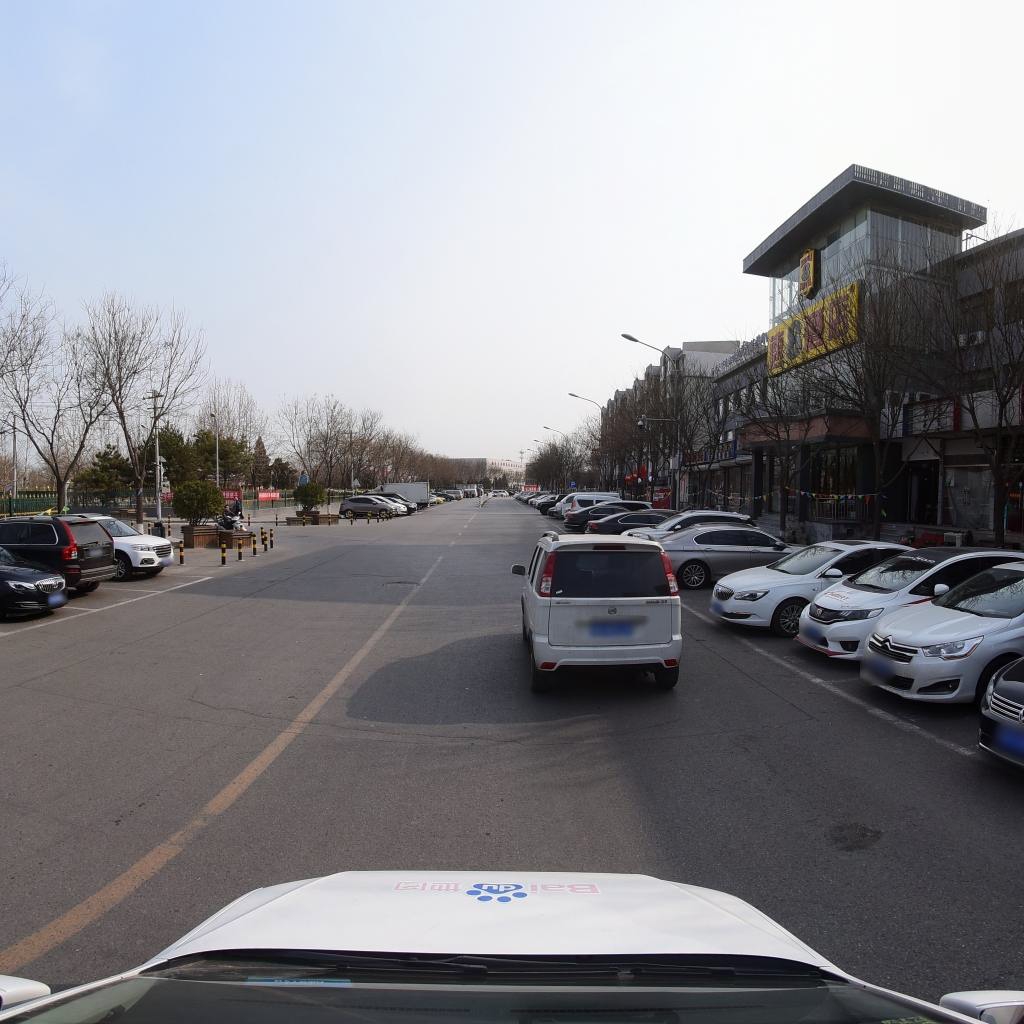
Region: Fengtai
Road damage annotations: longitudinal crack, manhole cover, longitudinal crack, pothole, longitudinal crack, transverse crack, longitudinal crack, transverse crack